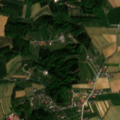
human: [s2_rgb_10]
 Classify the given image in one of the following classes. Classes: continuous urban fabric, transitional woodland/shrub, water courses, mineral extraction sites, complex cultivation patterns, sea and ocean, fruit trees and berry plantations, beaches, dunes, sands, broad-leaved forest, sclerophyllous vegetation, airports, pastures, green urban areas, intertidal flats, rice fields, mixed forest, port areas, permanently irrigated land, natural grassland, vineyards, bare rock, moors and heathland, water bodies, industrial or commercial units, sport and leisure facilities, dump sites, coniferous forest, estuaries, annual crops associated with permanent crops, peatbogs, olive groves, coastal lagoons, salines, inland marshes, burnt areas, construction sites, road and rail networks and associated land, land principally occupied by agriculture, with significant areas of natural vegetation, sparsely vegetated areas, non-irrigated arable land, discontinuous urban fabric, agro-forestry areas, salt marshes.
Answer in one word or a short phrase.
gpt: discontinuous urban fabric, non-irrigated arable land, complex cultivation patterns, land principally occupied by agriculture, with significant areas of natural vegetation, mixed forest